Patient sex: M
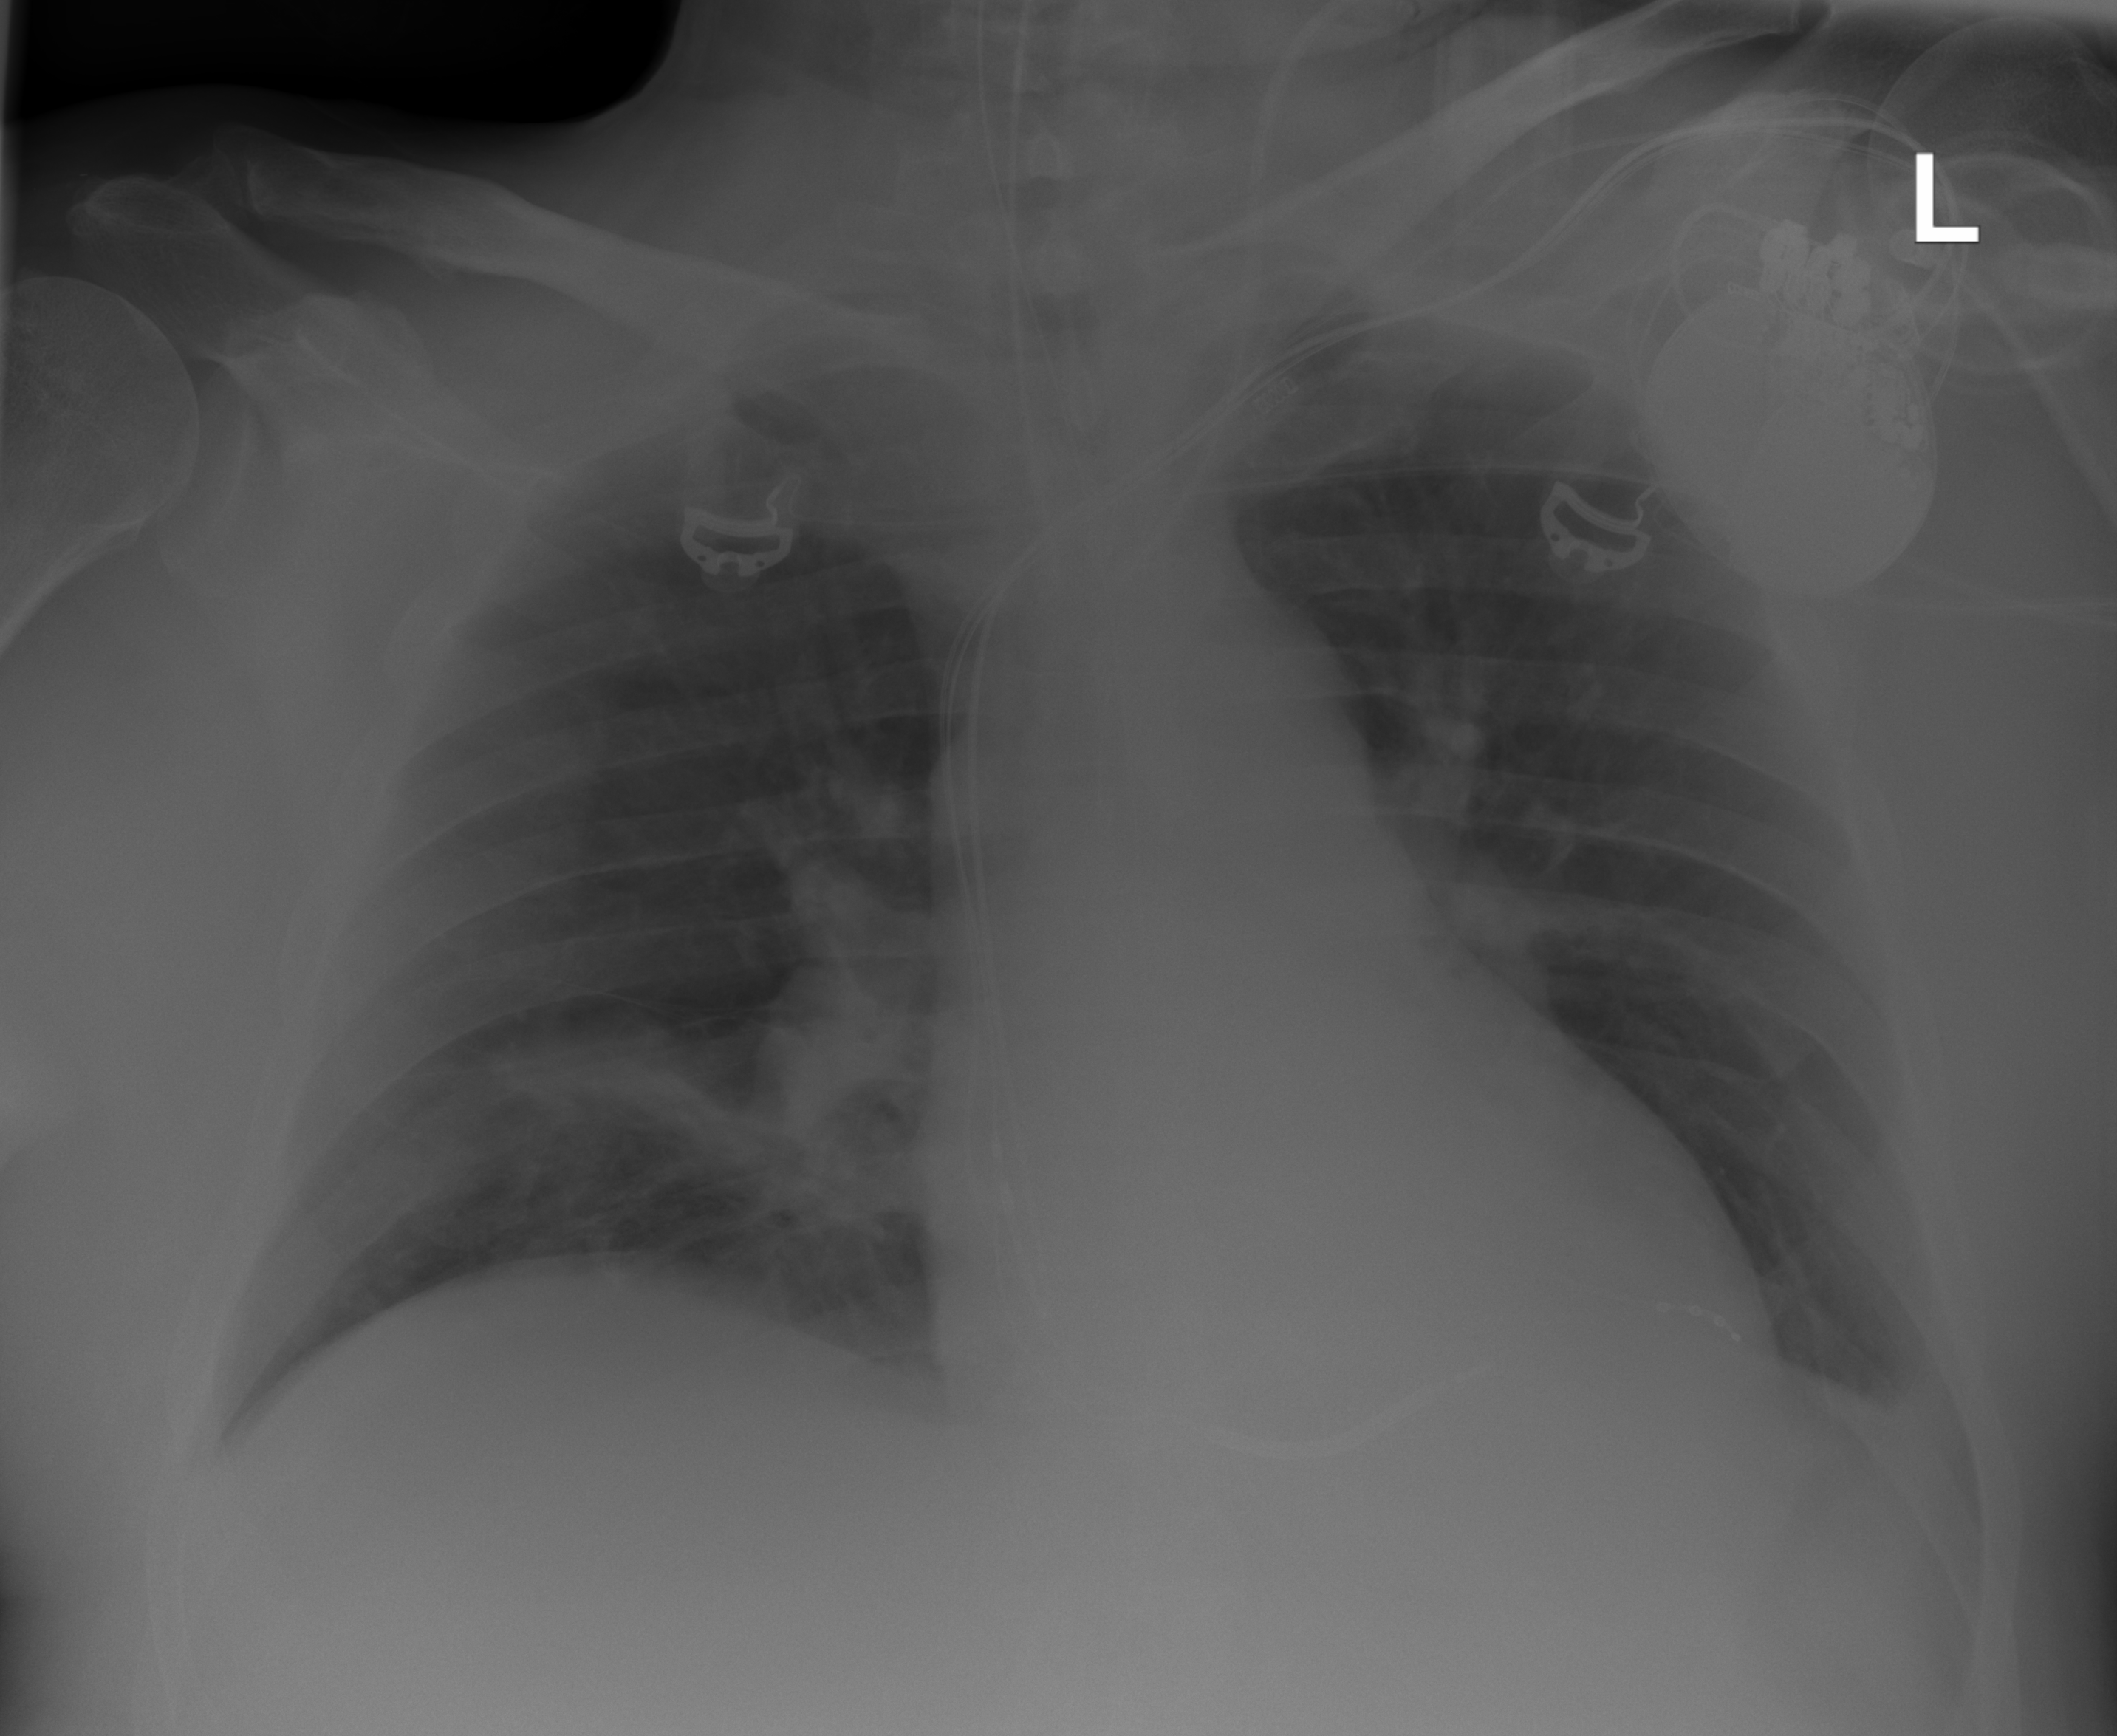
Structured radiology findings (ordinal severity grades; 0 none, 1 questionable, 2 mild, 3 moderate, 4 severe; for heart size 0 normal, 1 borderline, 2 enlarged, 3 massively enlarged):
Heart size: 2
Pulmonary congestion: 2
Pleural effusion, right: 0
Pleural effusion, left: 0
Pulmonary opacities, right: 2
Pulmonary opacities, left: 0
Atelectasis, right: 3
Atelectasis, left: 2